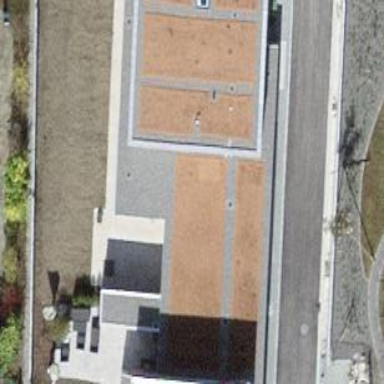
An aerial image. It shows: View of roof of building.